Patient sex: M
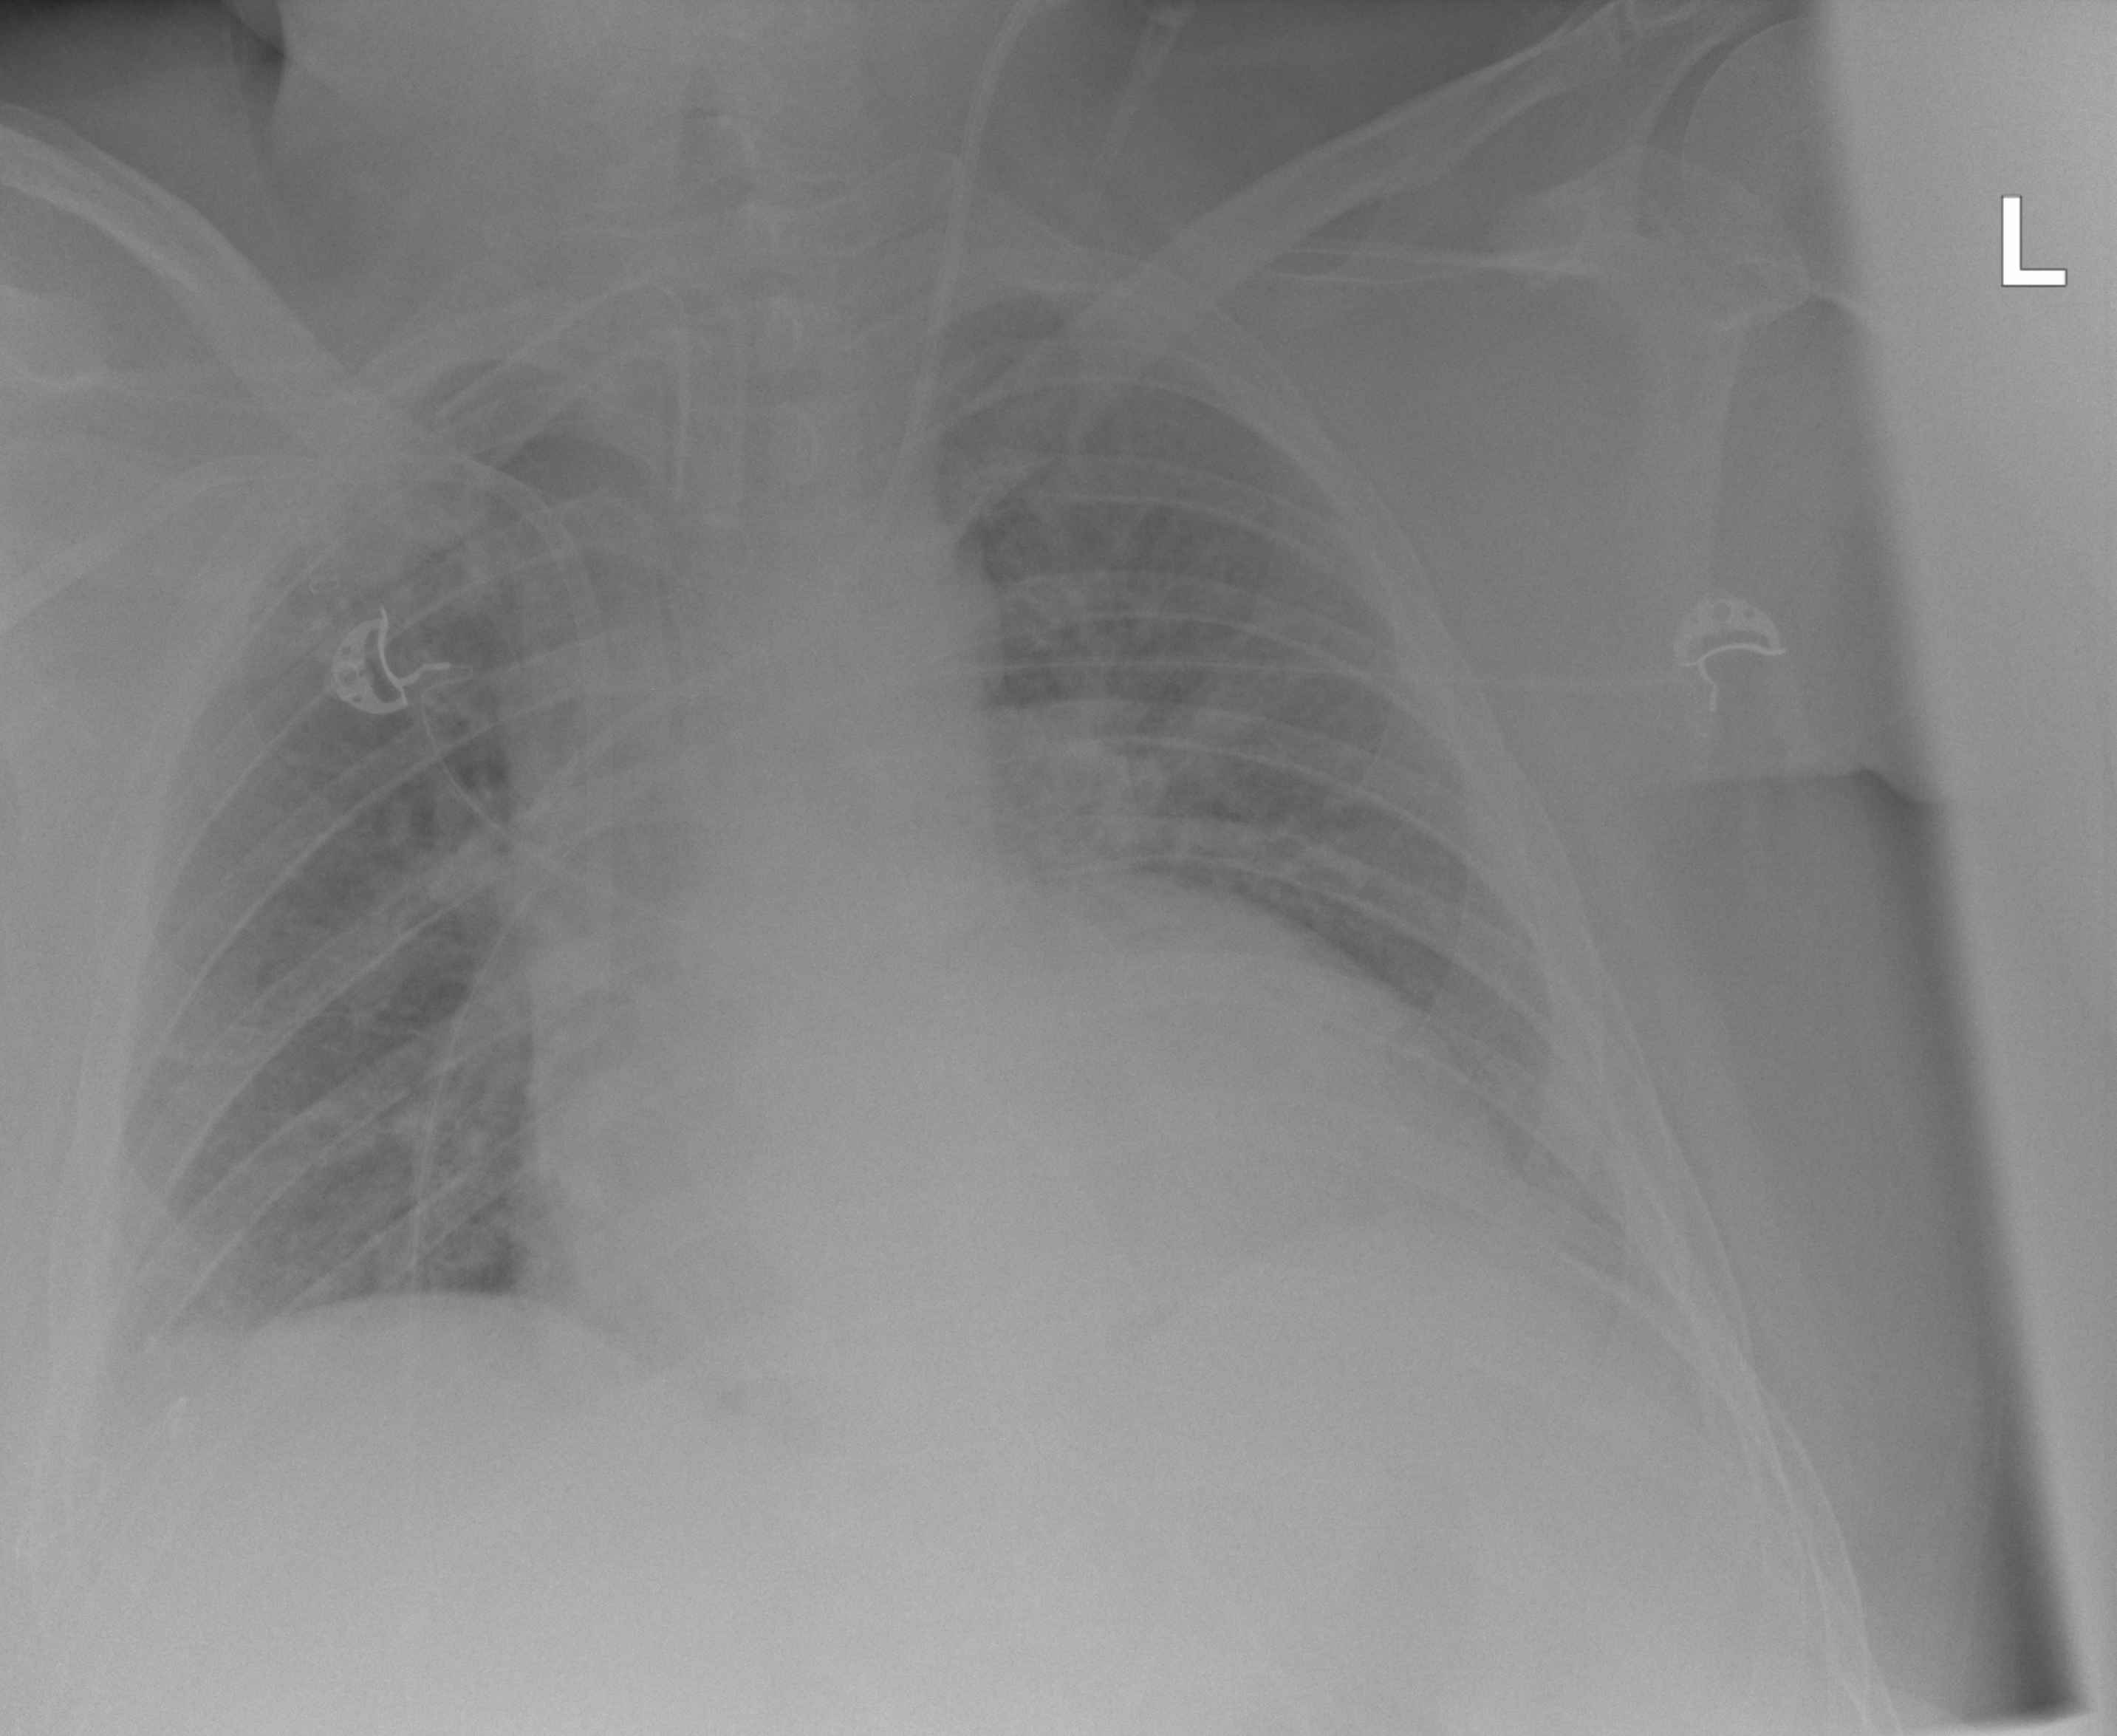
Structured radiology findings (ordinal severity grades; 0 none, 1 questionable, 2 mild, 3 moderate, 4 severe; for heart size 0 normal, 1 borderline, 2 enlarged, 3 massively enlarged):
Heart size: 2
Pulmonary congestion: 2
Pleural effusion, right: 2
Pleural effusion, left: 2
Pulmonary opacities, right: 2
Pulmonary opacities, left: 2
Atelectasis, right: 2
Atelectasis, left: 2